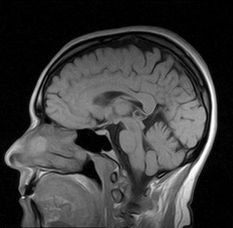
Label: notumor